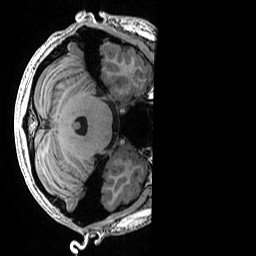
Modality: T1w
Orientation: axial
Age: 19
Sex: female
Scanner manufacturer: ge
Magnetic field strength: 3 T
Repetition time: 0.007 s
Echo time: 0.00342 s